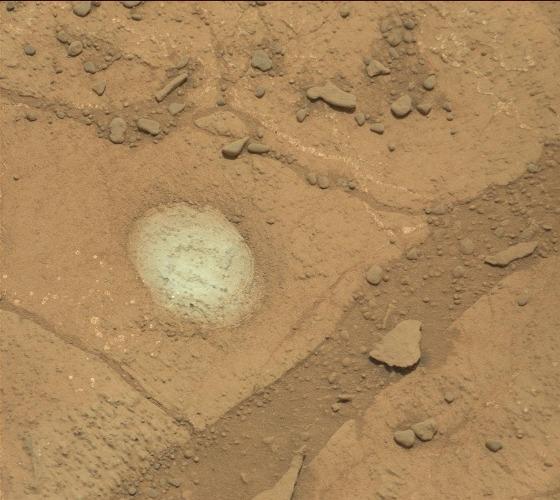
Terrain classes present: Background, Bedrock, Gravel / Sand / Soil, Rock, Shadow